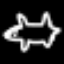
Label: frog